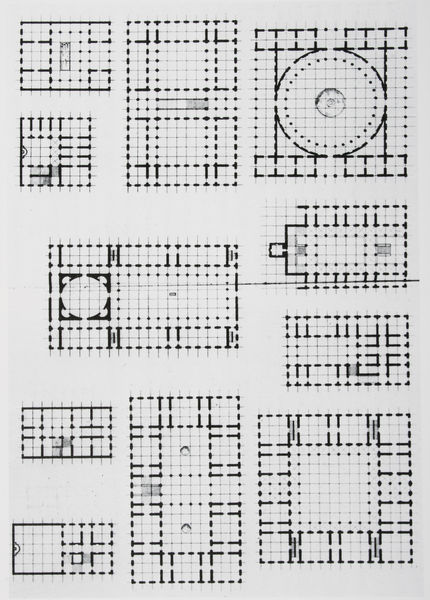
Titel: Gerasterte Grundrißentwürfe
Künstler: J. N. I. Durand
Schlagwörter: weiß, fenster, grau, raum, schwarz, skizze, säulen, tür, zeichnung, zimmer, anlage, gebäude, haus, muster, architektur, gitter, kirche, brunnen, kreis, oval, rund, schiff, mauer, formen, grafik, graphik, linien, hof, platz, saal, kuppel, treppe, striche, kirchen, rechtecke, punkte, gang, eckig, kloster, rechteck, form, schwarzweiß, strich, kreise, flur, räume, entwurf, altar, kasten, halbrund, quadrate, karte, mauern, rechteckig, plan, gärten, entwürfe, kreisförmig, musterbuch, skizzen, geometrie, kästchen, quadrat, raster, anordnung, quadratisch, grundriss, aufriss, rondell, anlagen, atrium, rotunde, innenräume, lageplan, rasterung, grundrisse, pläne, lage, kiche, st. peter, aufzeichnung, konstruiert, zimer, 2d, grabmal, kirsche, rundrisse